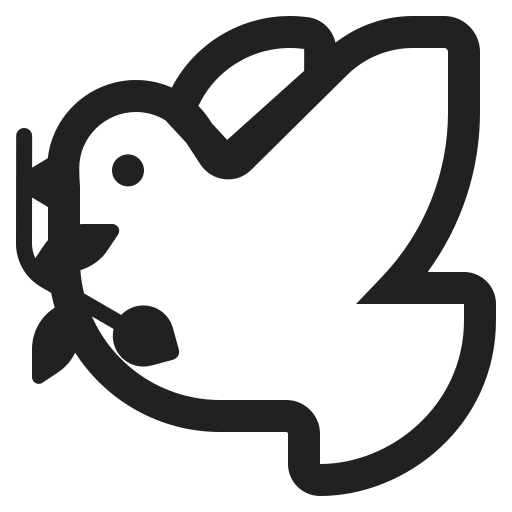
dove high contrast